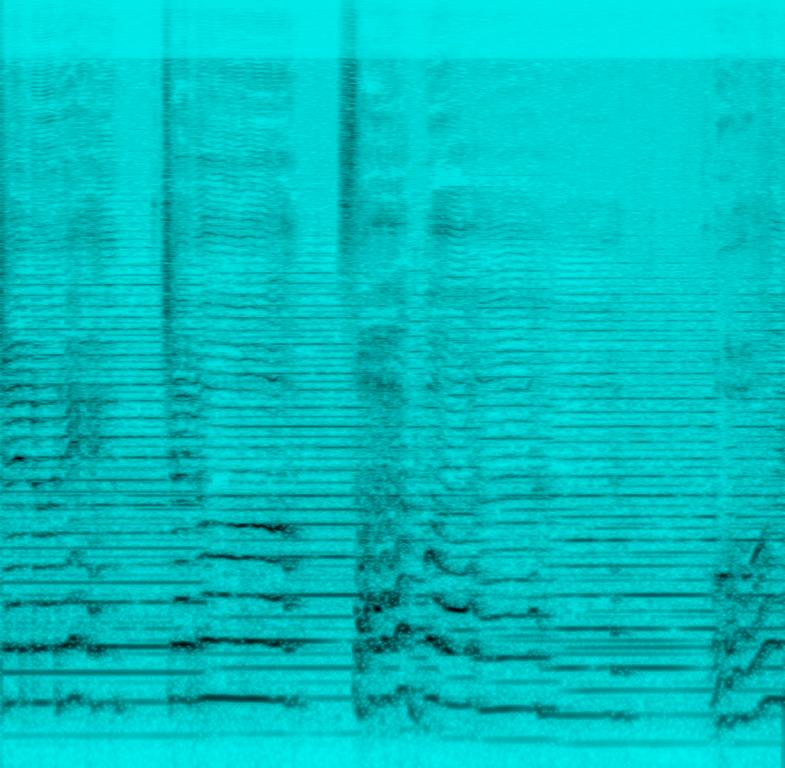
This is a Kumaoni music piece. There is a male vocalist singing while playing a bina instrument at the same time. Both the vocal and the bina melody have a lot of vibrations.